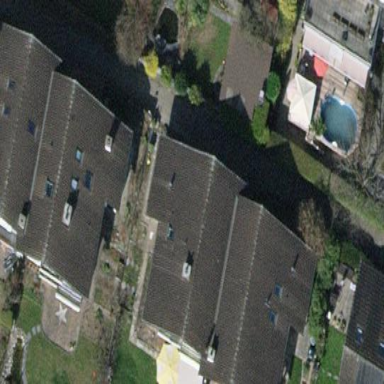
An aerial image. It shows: Semidetached house.